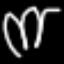
Label: leaf